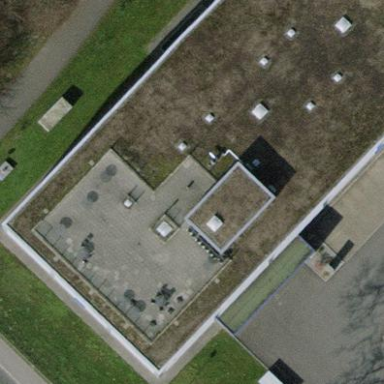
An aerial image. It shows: Industrial building.